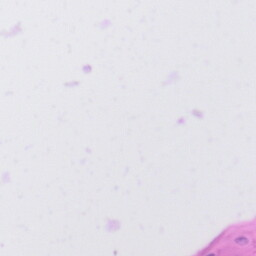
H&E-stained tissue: Tonsil